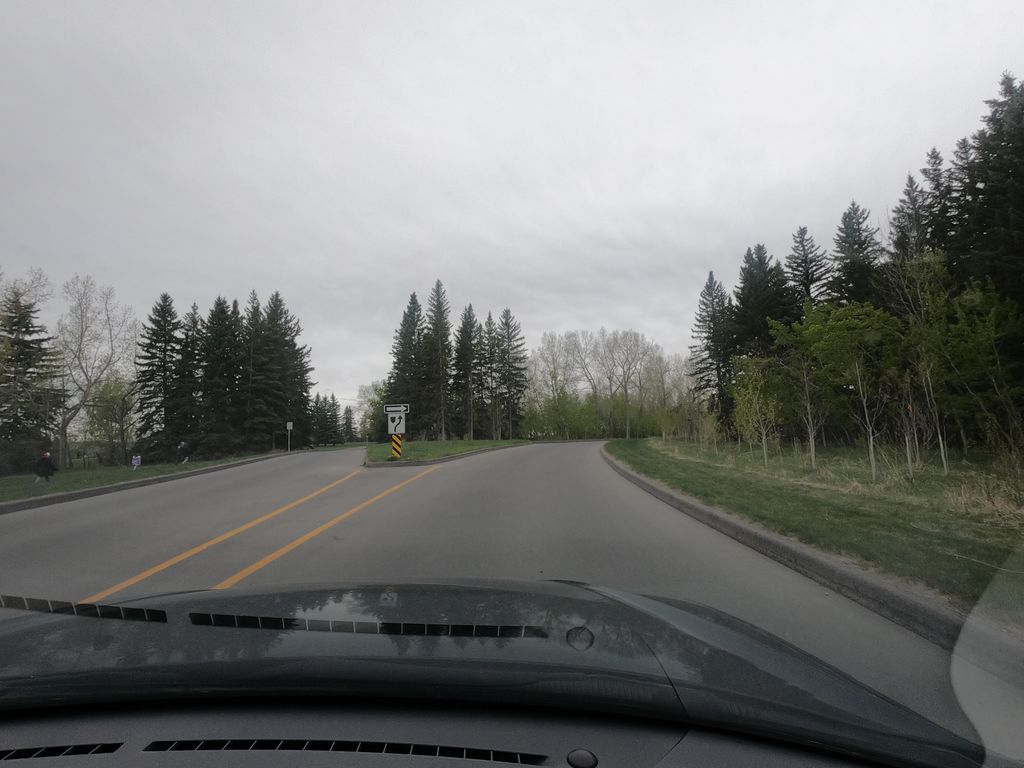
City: calgary